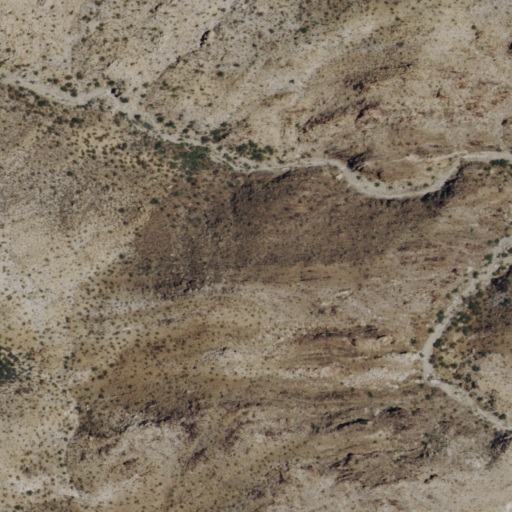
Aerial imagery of depression(s) in Nevada named Hells Kitchen containing only shrub